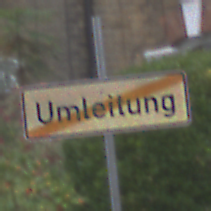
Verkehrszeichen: EndeDerUmleitungsankuendigung
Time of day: MorningAfternoon
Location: Outdoor (Urban)
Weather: Overcast
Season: NotSpecified
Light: Natural